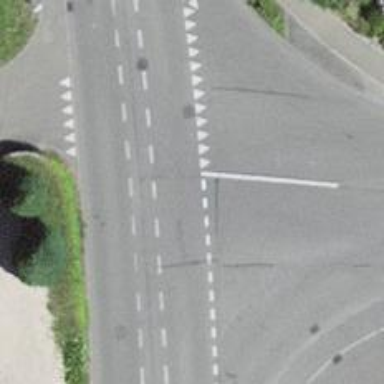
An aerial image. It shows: Road with "give way" sign.